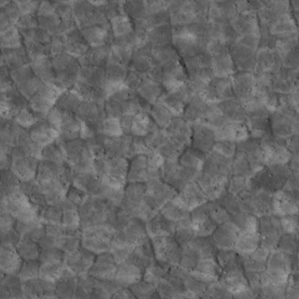
Label: non_frost